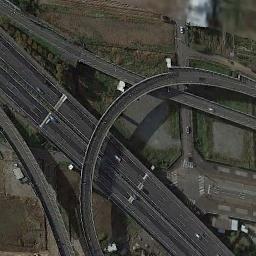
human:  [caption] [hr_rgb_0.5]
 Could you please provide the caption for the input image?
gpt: There are many trees and small houses around these overpasses .

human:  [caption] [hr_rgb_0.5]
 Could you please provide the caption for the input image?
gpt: The overpass is next to the grass with some cars .

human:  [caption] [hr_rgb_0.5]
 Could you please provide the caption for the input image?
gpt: The directional overpass is over the roads and some cars are driving on the roads and the overpass .

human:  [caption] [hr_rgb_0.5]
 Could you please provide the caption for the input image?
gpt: Several cars are on the road under the overpass .

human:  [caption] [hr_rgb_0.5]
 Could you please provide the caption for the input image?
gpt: There are some brown bare land around the overpass .